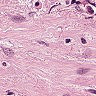
Metastatic tissue present: yes